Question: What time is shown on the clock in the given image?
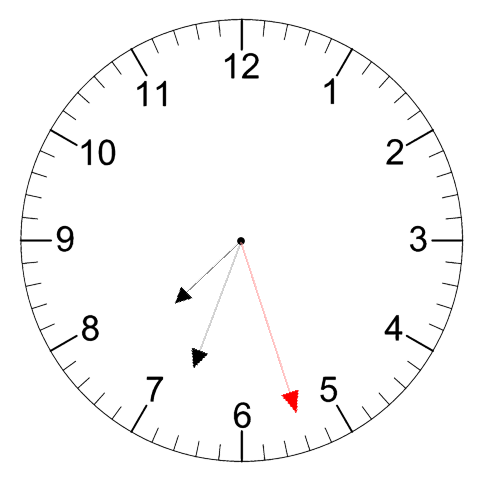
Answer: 07:33:27